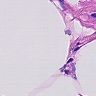
Metastatic tissue present: no